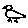
Label: bird